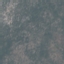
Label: HerbaceousVegetation